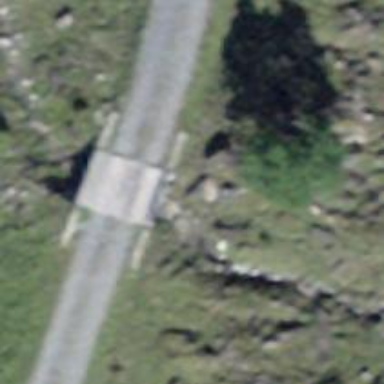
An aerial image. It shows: Track crossing bridge with grade 2 tracktype.